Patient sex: M
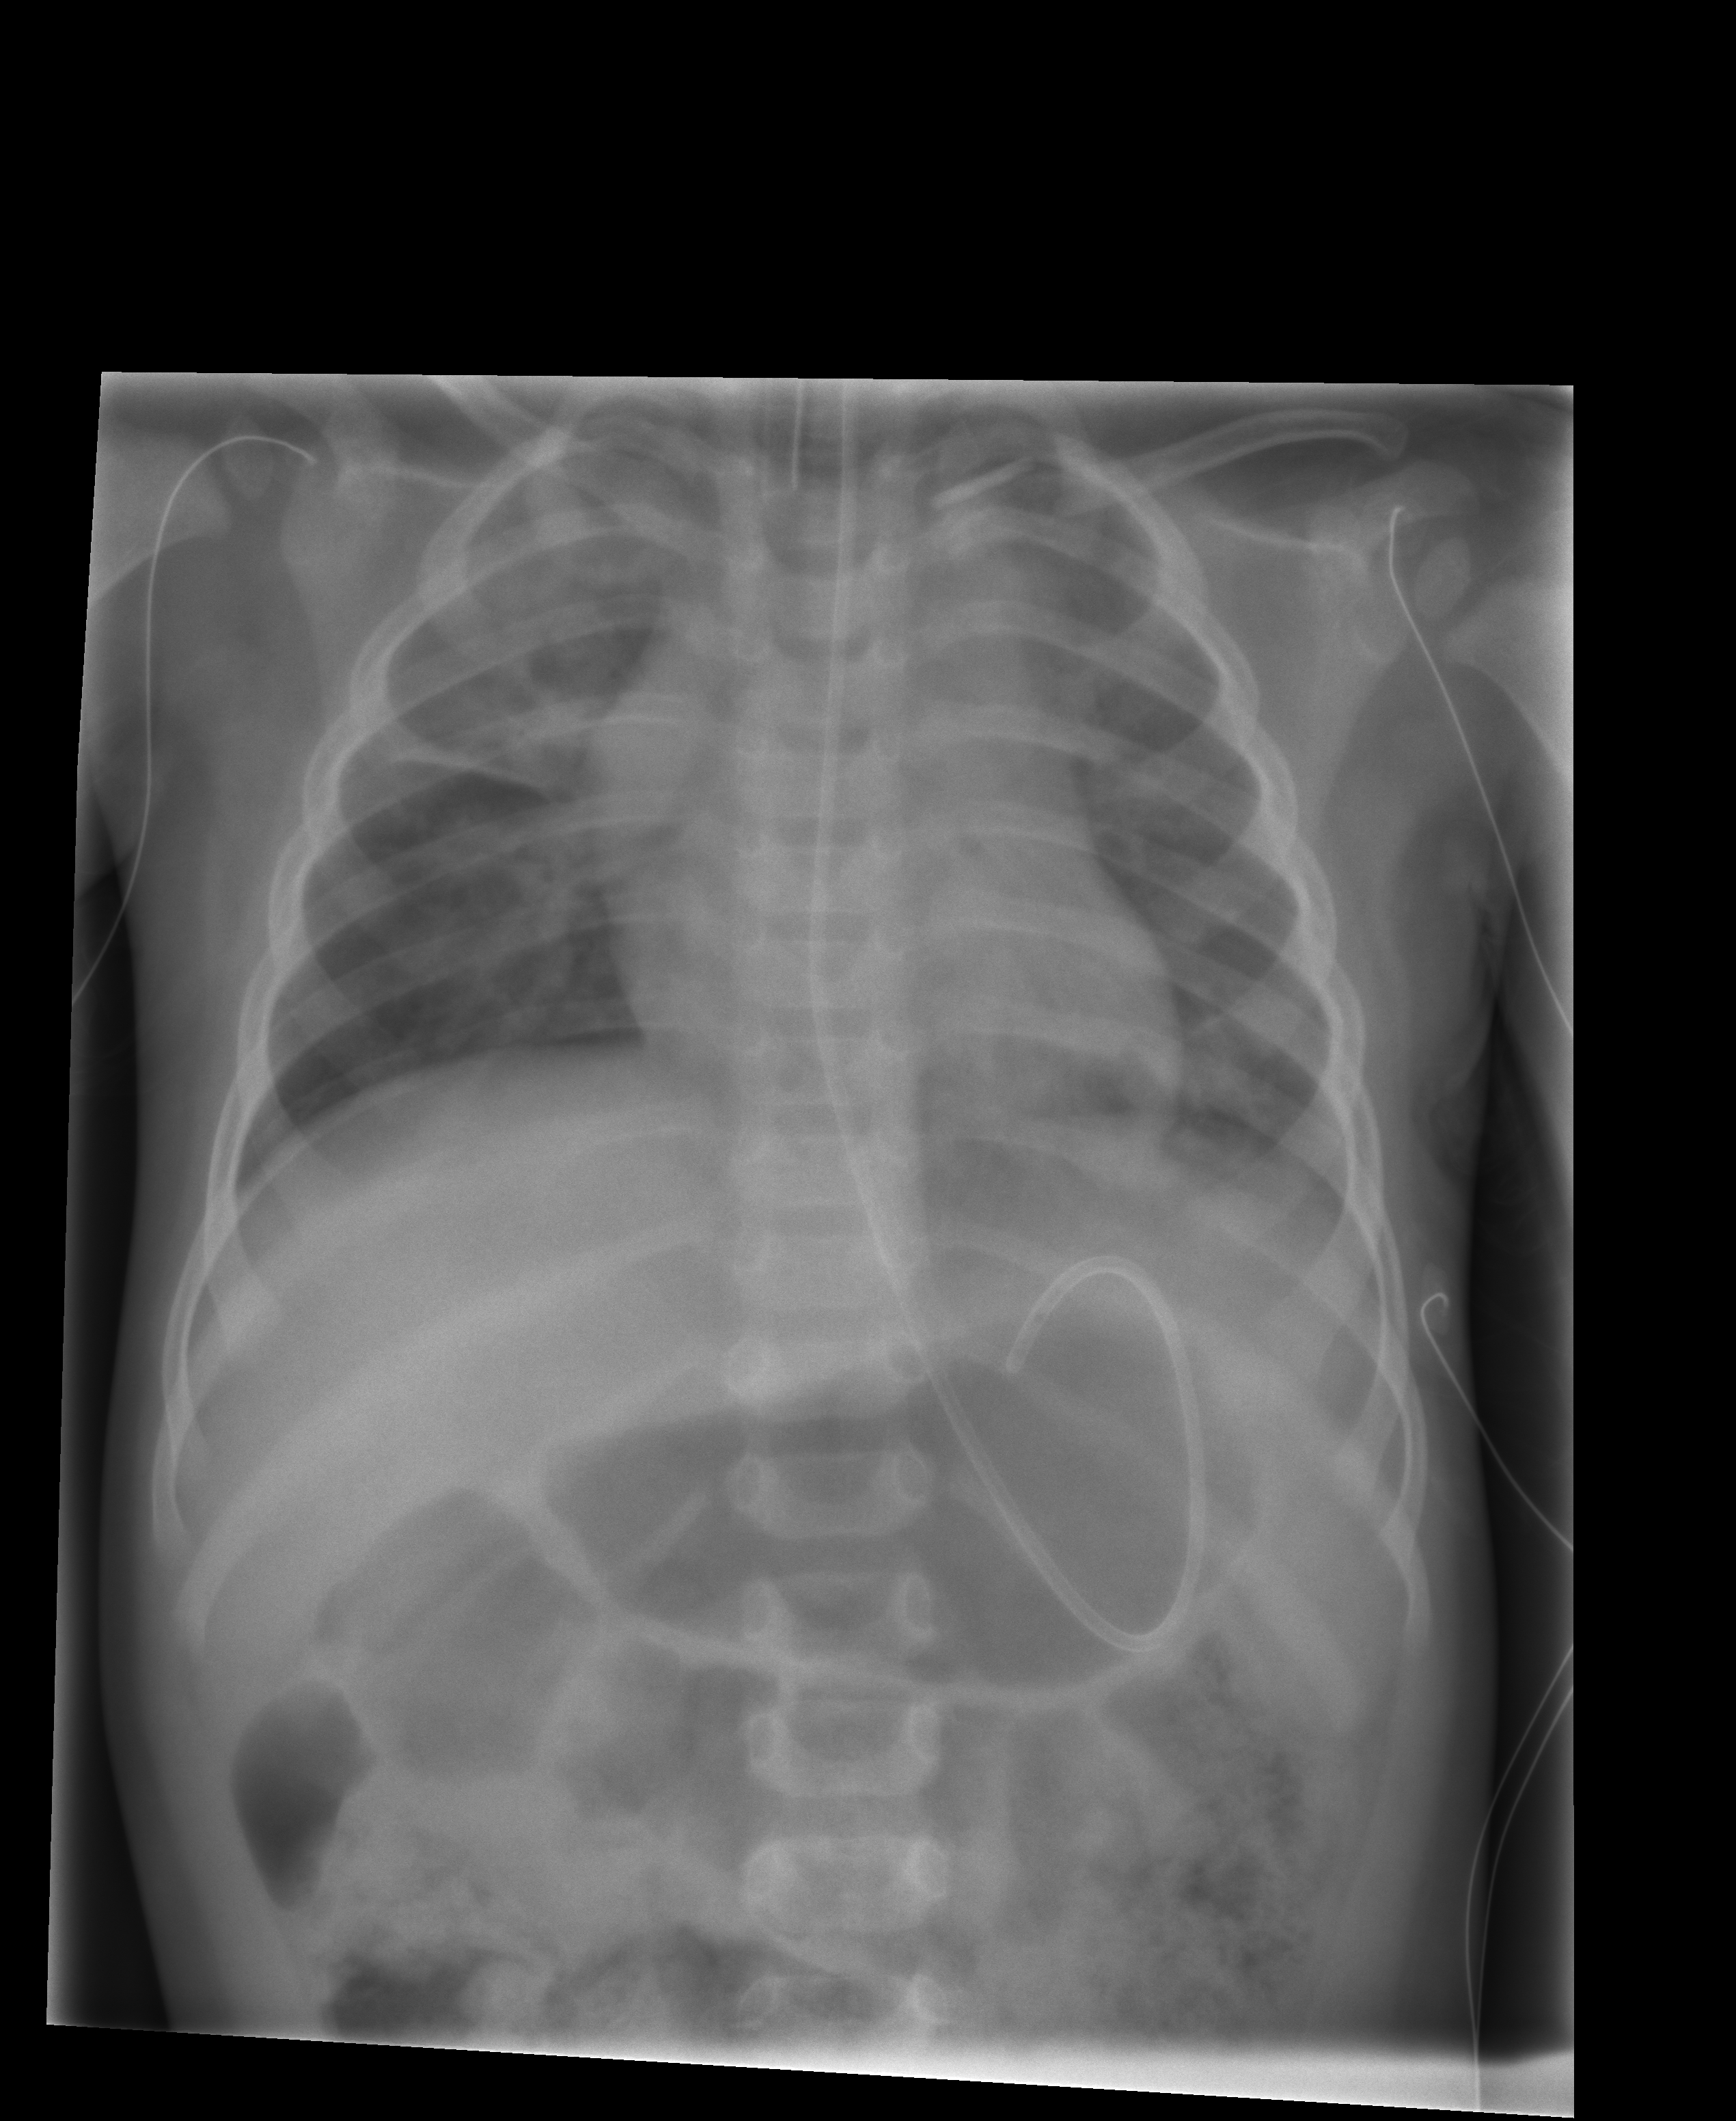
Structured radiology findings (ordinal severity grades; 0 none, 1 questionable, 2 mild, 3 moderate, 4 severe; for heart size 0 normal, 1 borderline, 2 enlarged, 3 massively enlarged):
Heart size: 0
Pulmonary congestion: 0
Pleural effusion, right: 0
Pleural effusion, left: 2
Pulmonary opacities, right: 3
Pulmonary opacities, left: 2
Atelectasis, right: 0
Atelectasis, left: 2